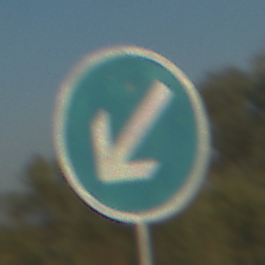
Verkehrszeichen: VorgeschriebeneVorbeifahrtLinks
Umgebung: Outdoor, RoadRail
Tageszeit: SunriseSunset
Wetter: Clear
Licht: Natural
Jahreszeit: NotSpecified
Kontrast: HighContrast